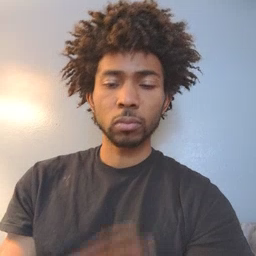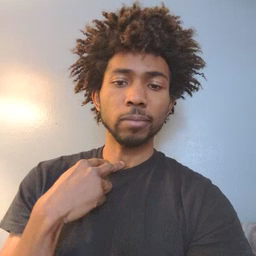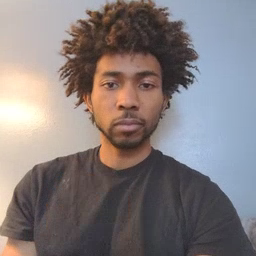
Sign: stuck